Question:
i tried
'''
int(df3.iloc[:,0:1].split(''')[1])
'''
it says that
'''
'DataFrame' object has no attribute 'split'.
'''
i m new with pandas
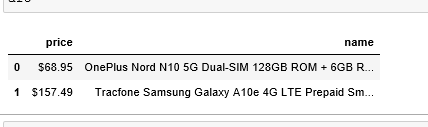
Answer: Presumably you would like to do this for every row in the price column and not just the first (zero-index) row? There is more than one way to skin a cat in pandas, but this will do the trick.
'''
import pandas as pd
pd.to_numeric(df3['price'].str.lstrip('$')).astype(int)
'''
'df3['price']' returns a series object:
'''
0 $68.95
1 $157.49
Name: price, dtype: object
'''
'.str.lstrip('$')' calls the string processing 'lstrip' method on every item in that series, thereby returning a new series with the dollar signs removed:
'''
0 68.95
1 157.49
Name: price, dtype: object
'''
Pass that new series to 'pd.to_numeric()' which returns yet another new series with all the strings converted to float64:
'''
0 68.95
1 157.49
Name: price, dtype: float64
'''
And finally '.astype(int)' calls the 'astype' method of that last series and casts it as an int32 dtype.
'''
0 68
1 157
Name: price, dtype: int32
'''